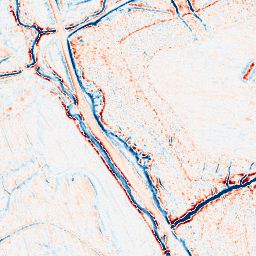
Category: edge_preserving
Decomposition family: bilateral
Decomposition parameters: d: 9
sigma_color: 150
sigma_space: 25
Upsampling method: lanczos
Upsampling parameters: scale: 4
Upsampling scale: 4